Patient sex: M
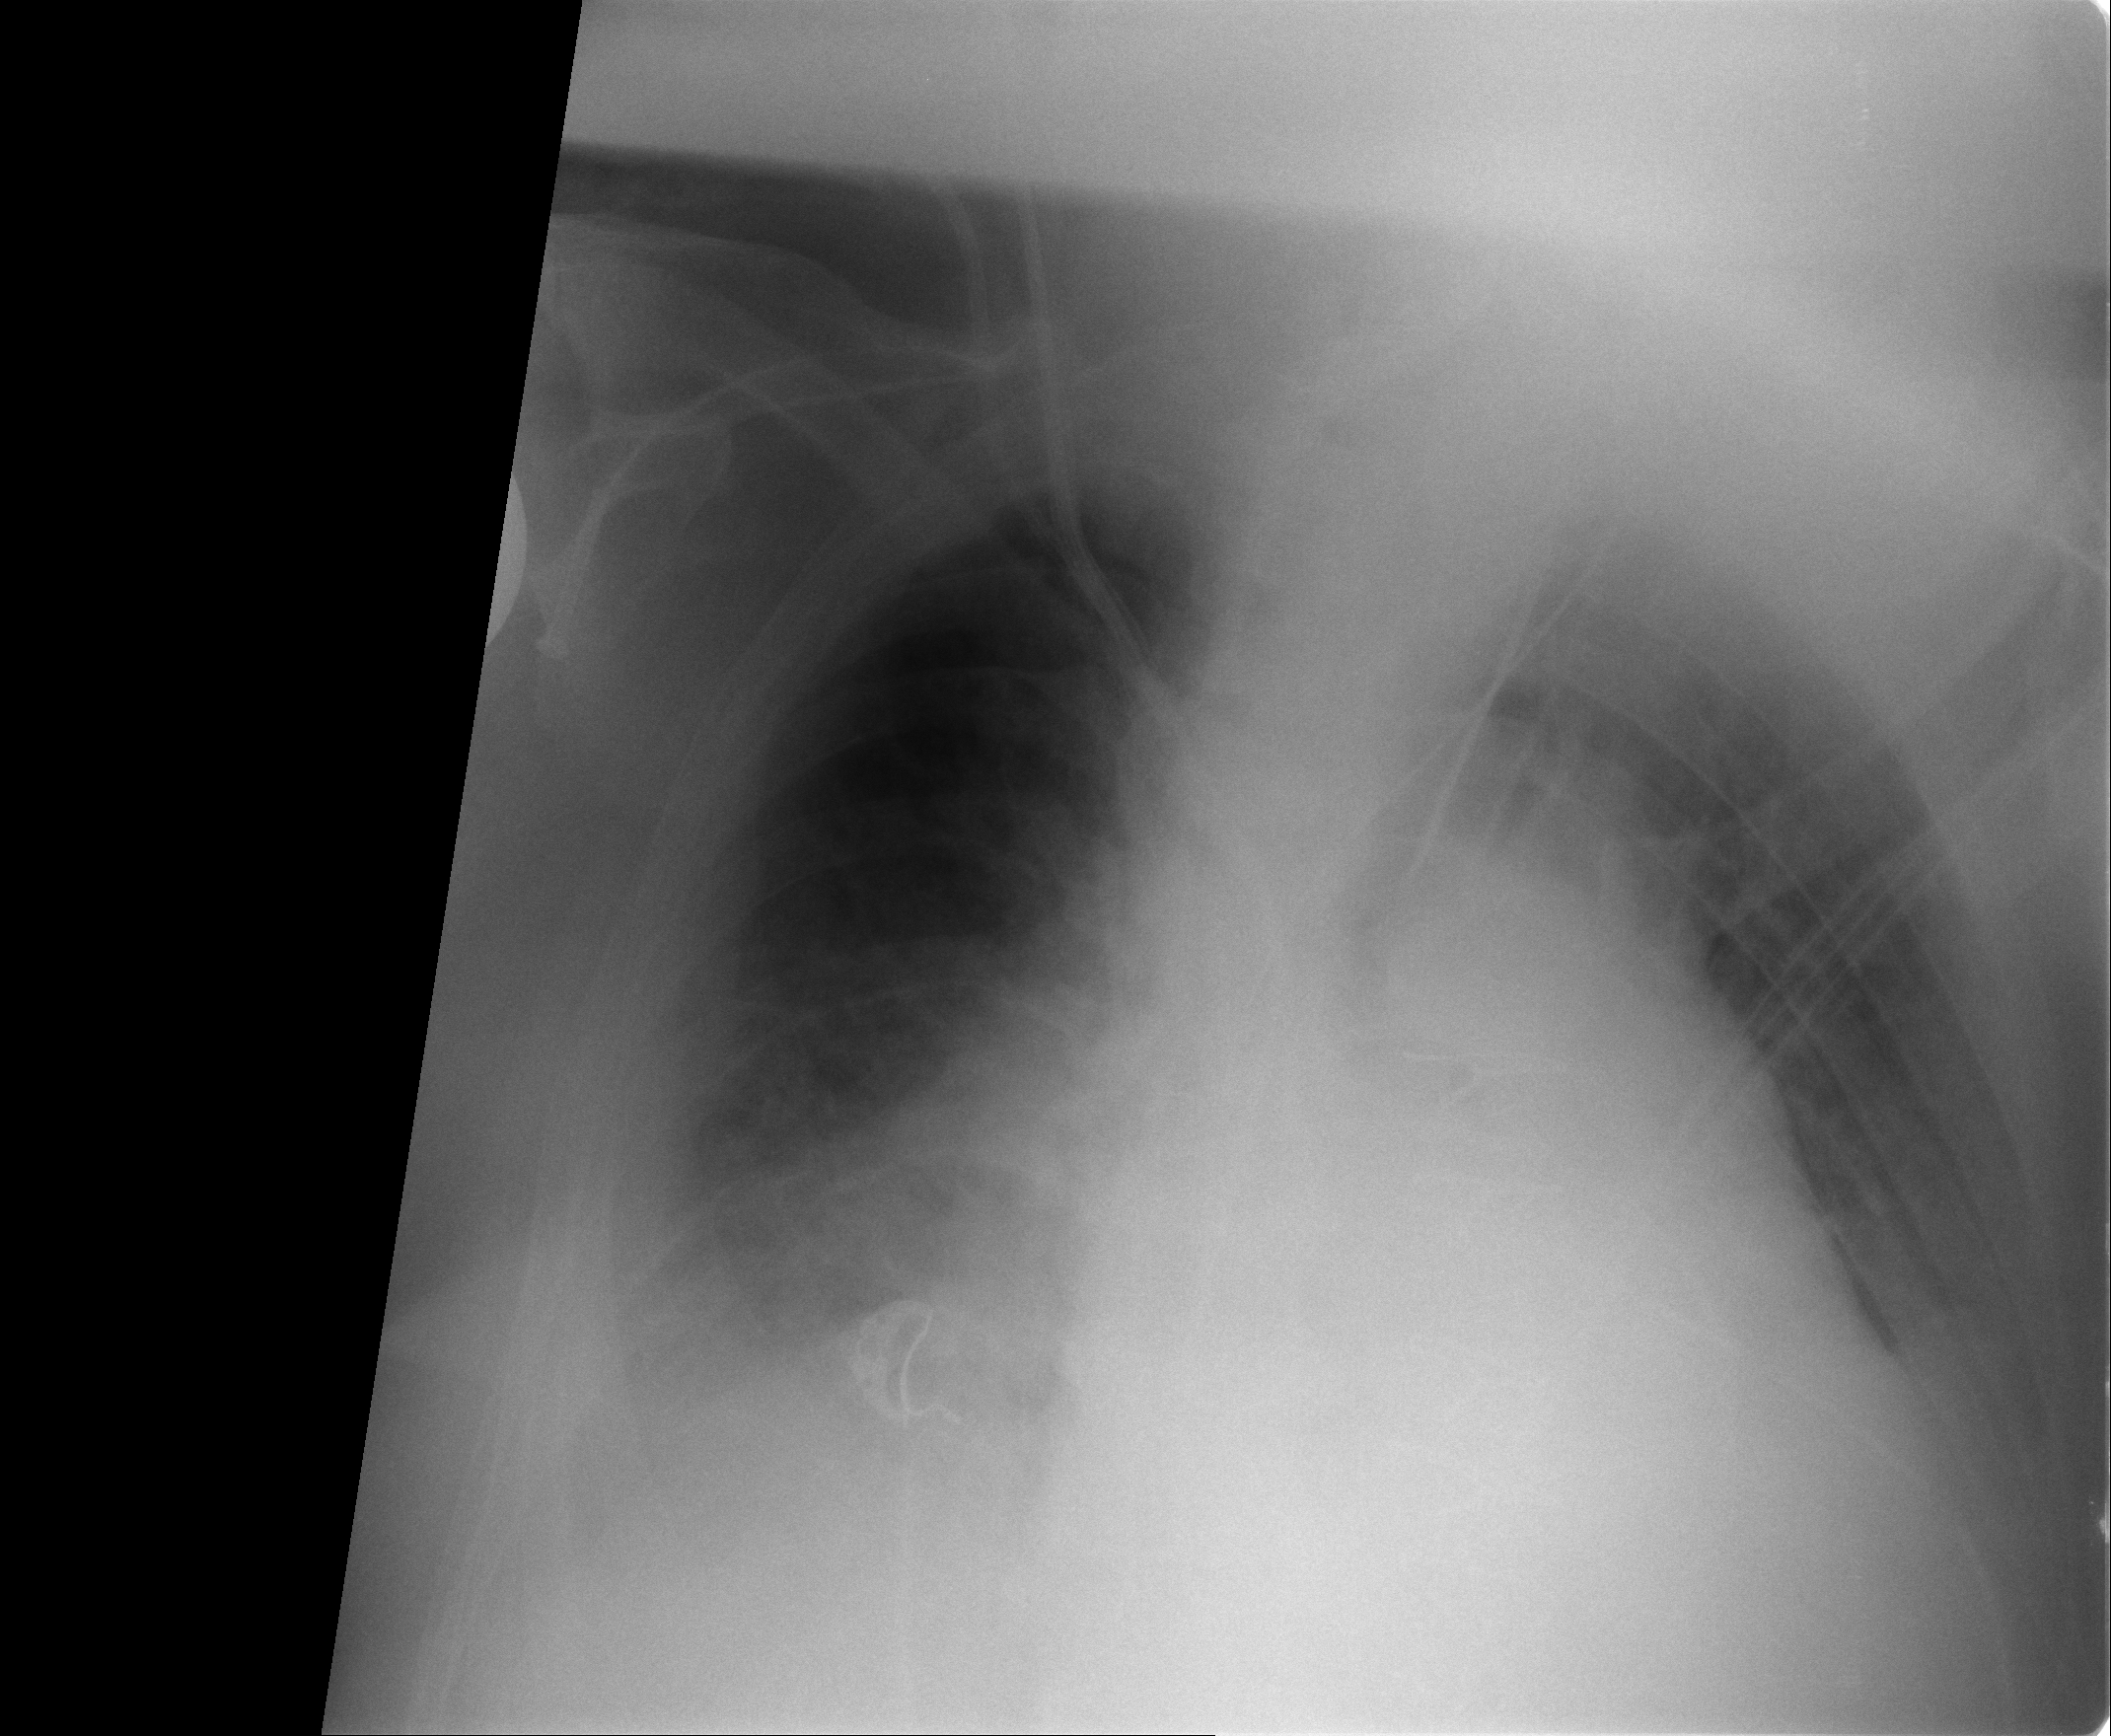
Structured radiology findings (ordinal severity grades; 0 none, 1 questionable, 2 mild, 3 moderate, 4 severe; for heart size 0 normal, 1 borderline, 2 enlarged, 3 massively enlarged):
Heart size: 2
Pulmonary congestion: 2
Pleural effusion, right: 2
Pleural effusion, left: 2
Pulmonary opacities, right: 2
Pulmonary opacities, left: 0
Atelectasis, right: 2
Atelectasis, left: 2